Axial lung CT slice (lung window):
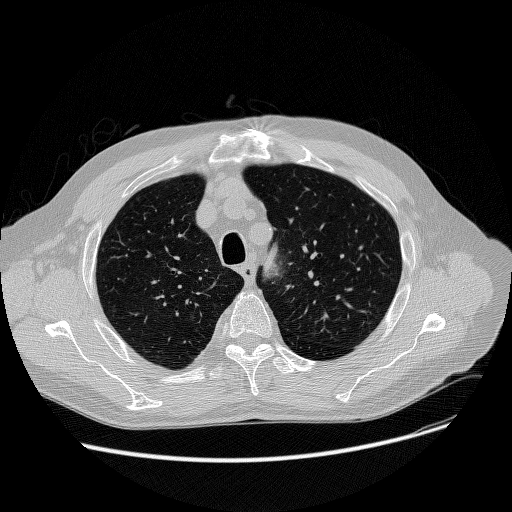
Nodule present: no